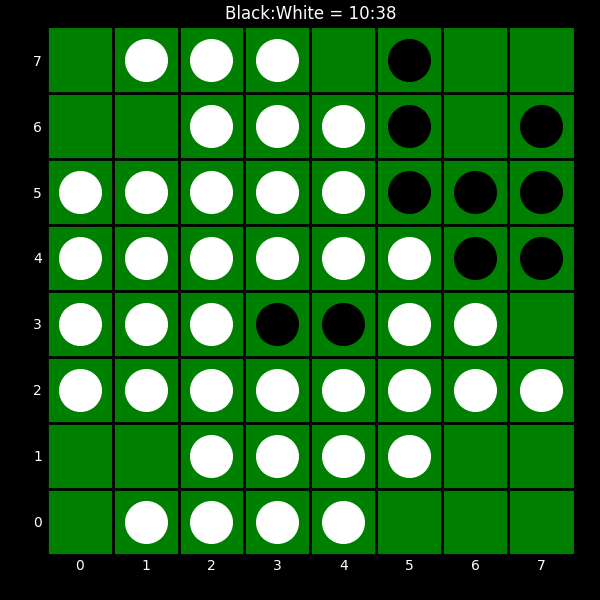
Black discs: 10
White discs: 38